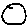
Label: moon